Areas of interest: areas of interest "Catholic Church of Hushan, Cixi, Diocese of Ningbo"
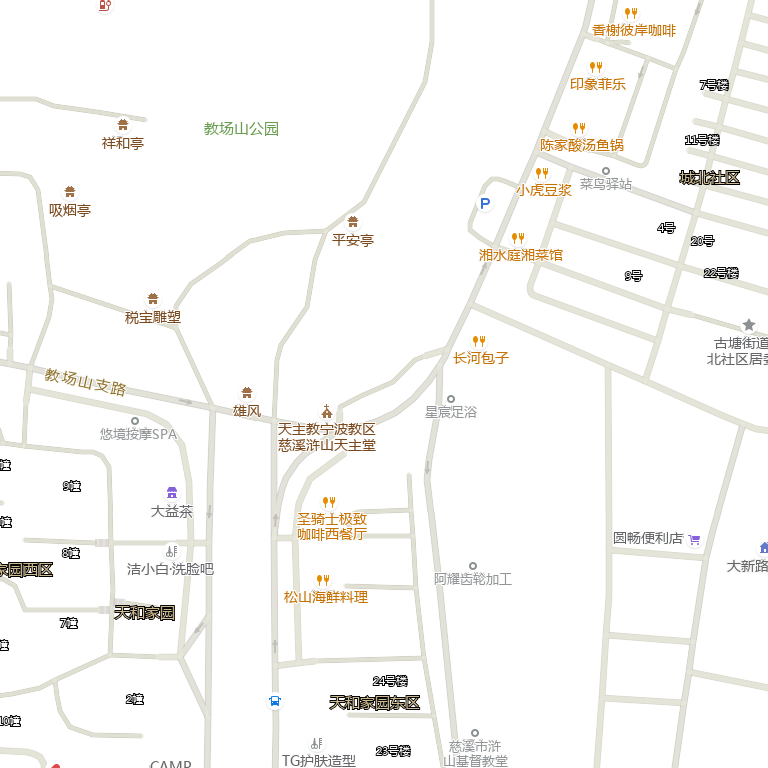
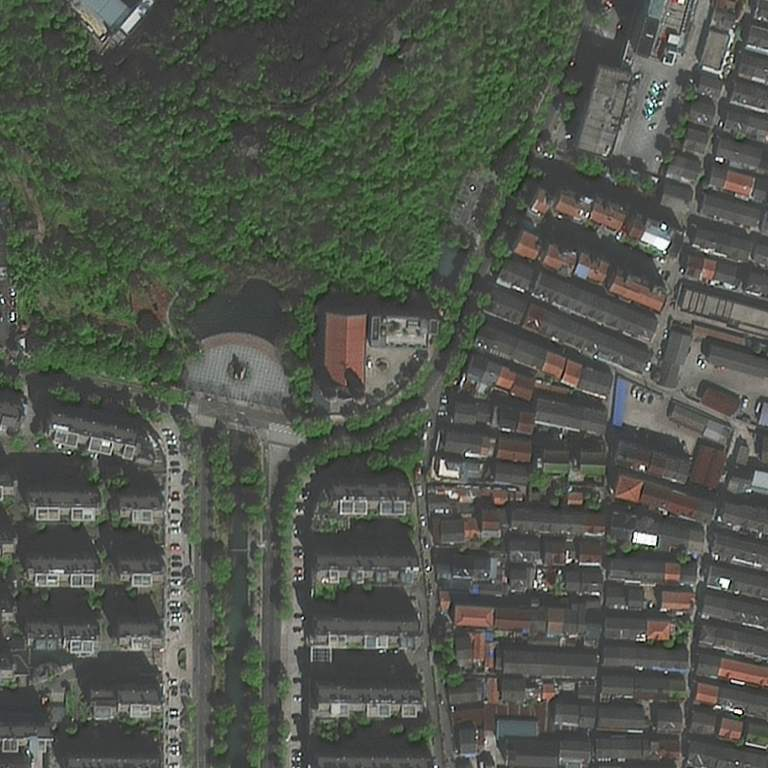